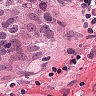
Metastatic tissue present: yes